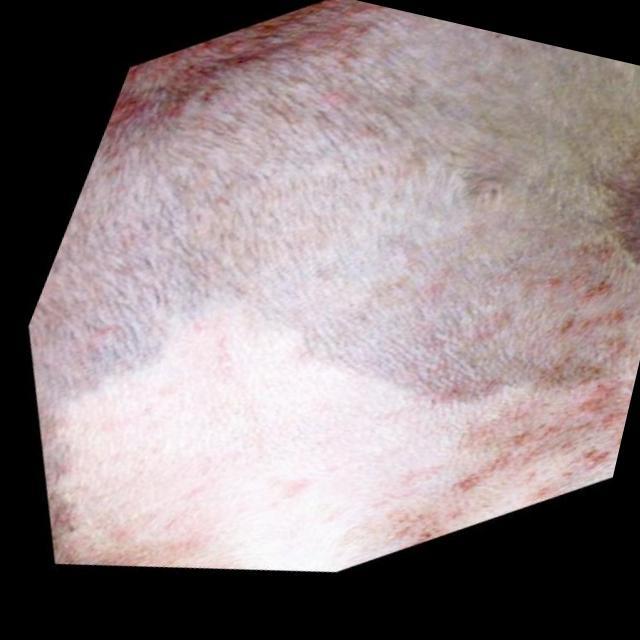
Canine hypersensitivity reaction — allergic skin response with urticaria, erythema, pruritus, and angioedema. May be food, environmental, or flea allergy related.